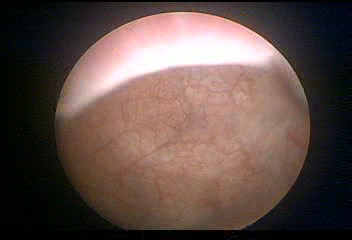
Modality: WLC
Class: Normal mucosa
Bladder cancer association: No